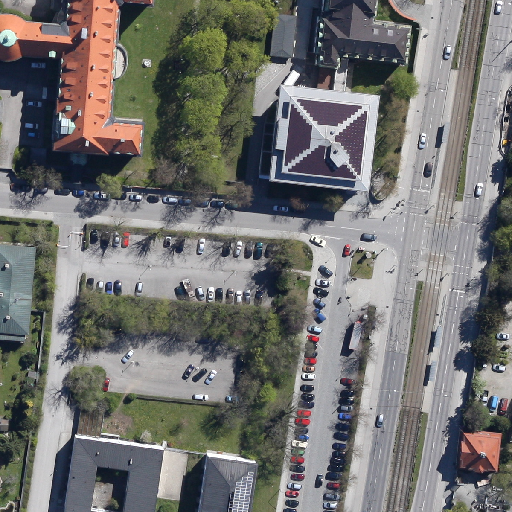
Referring expression: car driving on the road